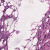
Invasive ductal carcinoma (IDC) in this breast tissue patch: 1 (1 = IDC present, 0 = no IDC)